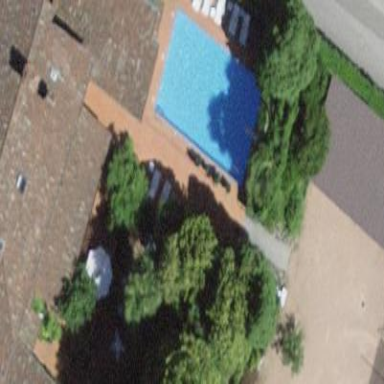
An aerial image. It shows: Swimming pool located in leisure land.